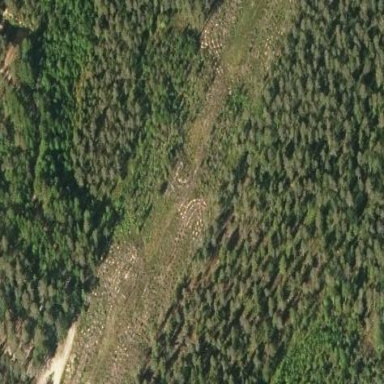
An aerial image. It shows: Needle-leaved woodland.